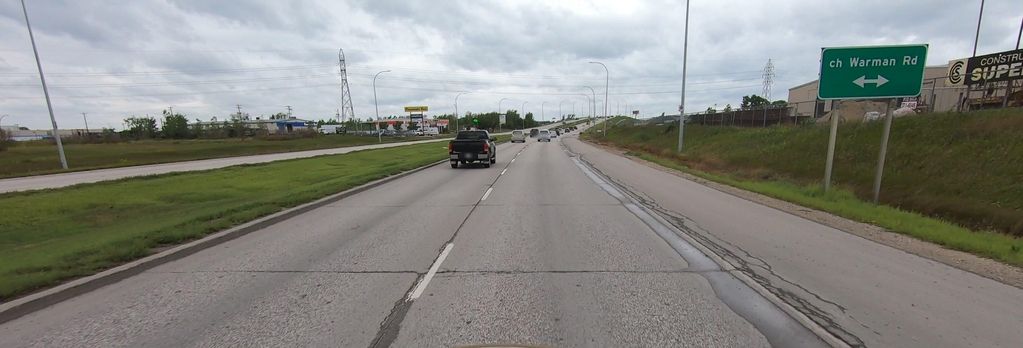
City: winnipeg